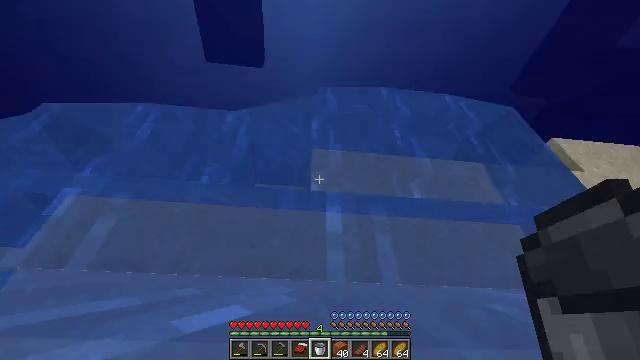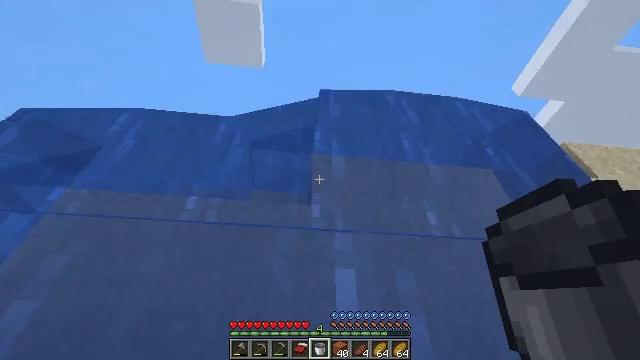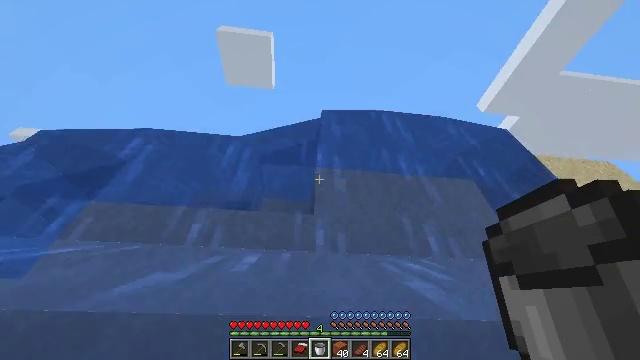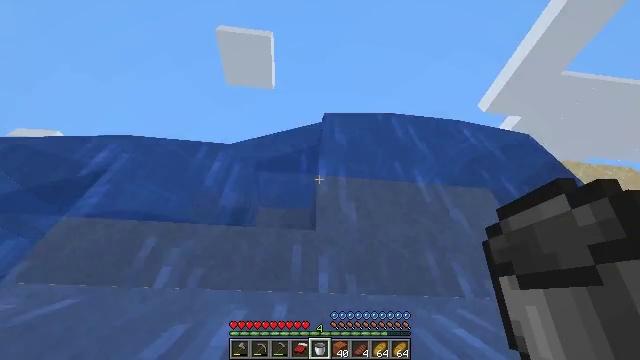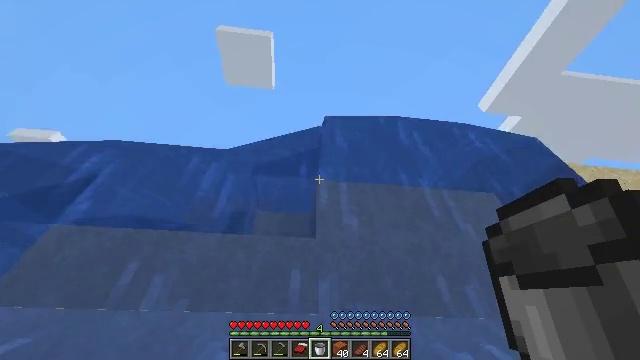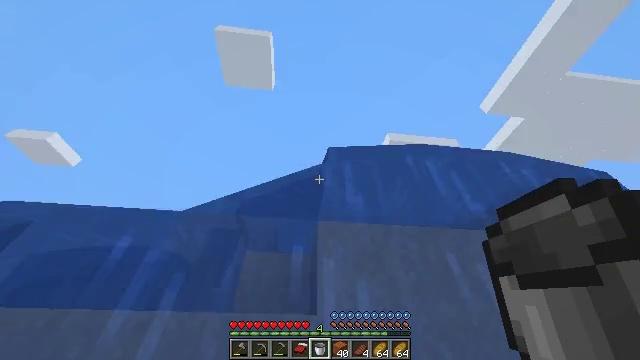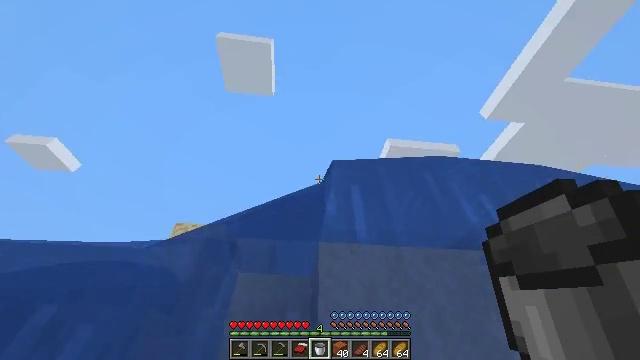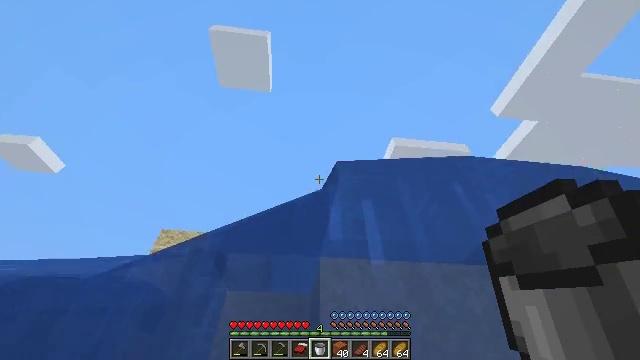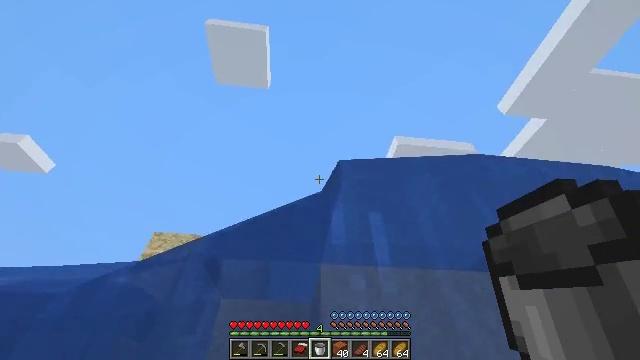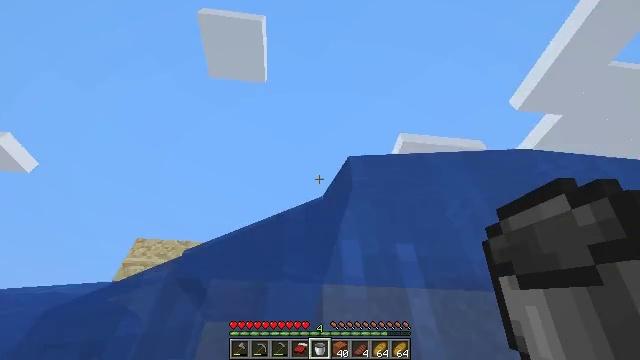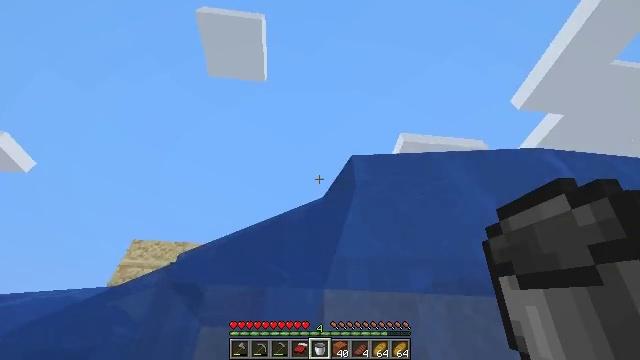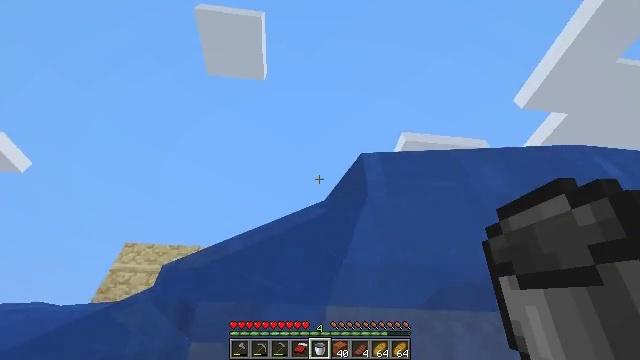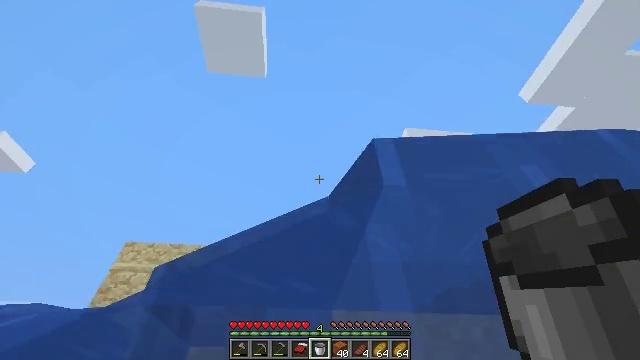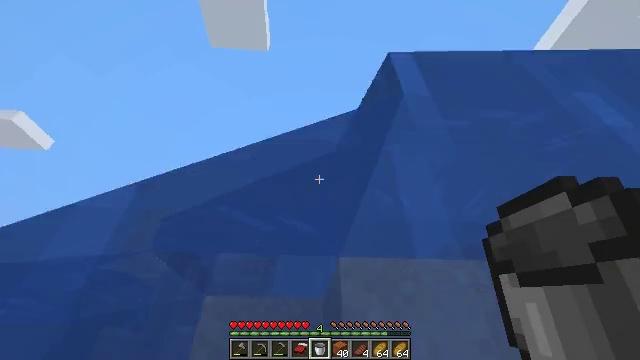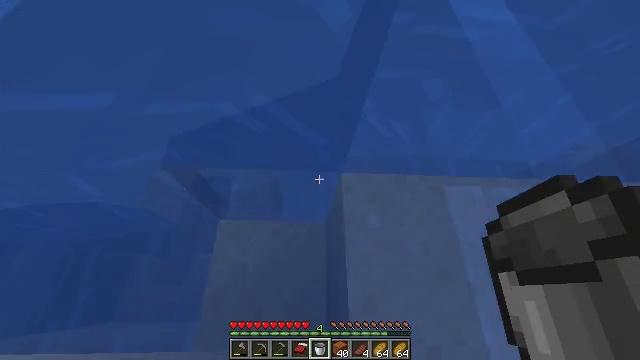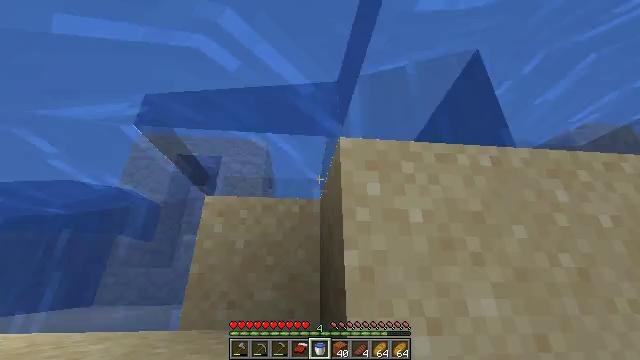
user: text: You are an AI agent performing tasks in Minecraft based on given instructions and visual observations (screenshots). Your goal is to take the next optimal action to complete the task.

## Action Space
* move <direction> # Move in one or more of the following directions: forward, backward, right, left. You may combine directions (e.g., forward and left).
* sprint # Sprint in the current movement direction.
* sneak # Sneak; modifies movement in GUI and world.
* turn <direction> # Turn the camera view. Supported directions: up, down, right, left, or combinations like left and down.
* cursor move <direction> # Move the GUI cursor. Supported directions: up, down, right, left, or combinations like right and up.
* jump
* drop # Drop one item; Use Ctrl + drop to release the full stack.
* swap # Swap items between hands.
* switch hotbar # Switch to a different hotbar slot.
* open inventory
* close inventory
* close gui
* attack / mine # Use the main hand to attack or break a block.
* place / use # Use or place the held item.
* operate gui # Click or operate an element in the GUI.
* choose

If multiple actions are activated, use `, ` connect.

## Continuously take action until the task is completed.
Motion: motion action
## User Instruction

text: Break the red sand block.
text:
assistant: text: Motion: move forward, sprint, jump
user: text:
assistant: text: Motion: move forward, sprint, jump
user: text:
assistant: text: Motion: move forward, sprint, jump
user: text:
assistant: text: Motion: move forward, sprint, jump
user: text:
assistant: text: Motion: move forward, sprint, jump
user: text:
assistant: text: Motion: move forward, sprint, turn up, jump
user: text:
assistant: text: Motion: move forward, sprint, jump
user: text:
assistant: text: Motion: move forward, sprint, jump
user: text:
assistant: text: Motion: move forward, sprint, jump
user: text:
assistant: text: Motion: move forward, sprint, jump
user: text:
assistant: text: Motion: move forward, sprint, use / place, jump
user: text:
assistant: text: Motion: move forward, sprint, use / place, jump
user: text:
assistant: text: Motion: move forward, sprint, turn left and down, jump
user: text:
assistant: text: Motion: move forward, sprint, turn down, jump
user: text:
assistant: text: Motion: move forward, sprint, turn right and down, use / place, jump
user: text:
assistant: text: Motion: move forward, sprint, turn right, use / place, jump
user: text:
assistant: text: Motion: move forward, sprint, turn right and down, use / place, jump
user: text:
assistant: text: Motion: move forward, sprint, turn right and down, jump
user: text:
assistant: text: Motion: move forward, sprint, turn right and down, jump
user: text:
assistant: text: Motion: move forward, sprint, turn right and up, jump
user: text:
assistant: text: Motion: move forward, sprint, turn right and up, jump
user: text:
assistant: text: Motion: move forward, sprint, turn right and up
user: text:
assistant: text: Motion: move forward, sprint, turn up
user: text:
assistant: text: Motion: move forward, sprint
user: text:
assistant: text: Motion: move forward, sprint, turn up
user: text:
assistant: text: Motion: move forward, sprint
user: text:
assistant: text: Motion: move forward, sprint
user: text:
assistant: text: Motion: move forward
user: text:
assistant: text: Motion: move forward, turn right and down
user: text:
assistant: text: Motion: move forward, turn right and down